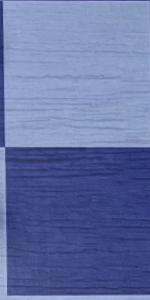
Label: Empty